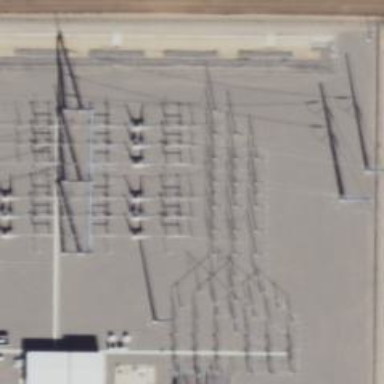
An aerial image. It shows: Switch for power supply.